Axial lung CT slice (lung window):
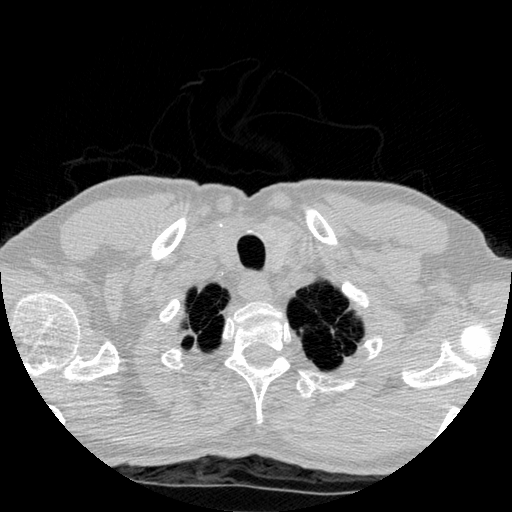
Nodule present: no